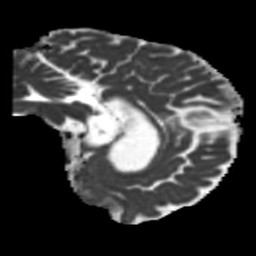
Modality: MD
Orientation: sagittal
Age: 61
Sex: male
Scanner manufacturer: siemens
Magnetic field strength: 3 T
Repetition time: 5.25 s
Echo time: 0.08 s